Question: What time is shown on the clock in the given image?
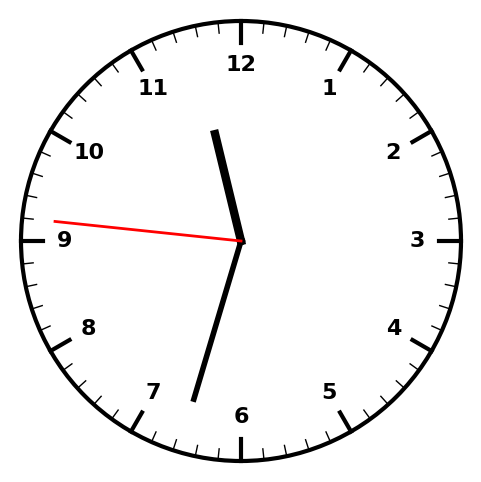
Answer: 11:32:46